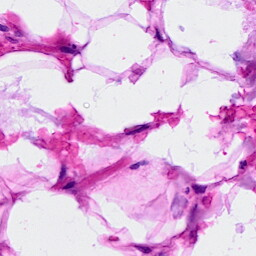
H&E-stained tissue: Breast